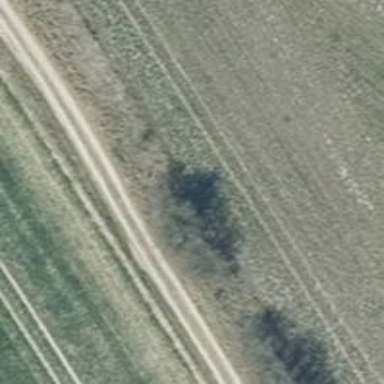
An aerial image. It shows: Row of trees in natural setting.